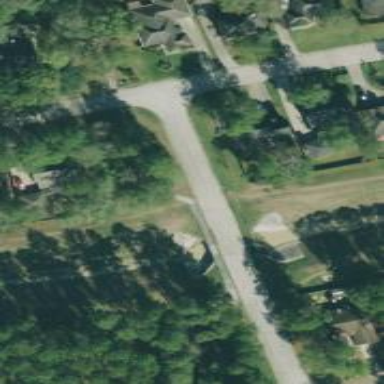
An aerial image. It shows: Residential road with bridge.